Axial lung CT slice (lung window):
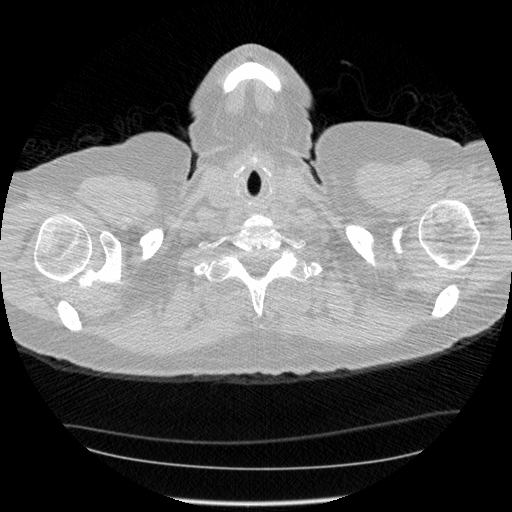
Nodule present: no